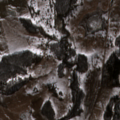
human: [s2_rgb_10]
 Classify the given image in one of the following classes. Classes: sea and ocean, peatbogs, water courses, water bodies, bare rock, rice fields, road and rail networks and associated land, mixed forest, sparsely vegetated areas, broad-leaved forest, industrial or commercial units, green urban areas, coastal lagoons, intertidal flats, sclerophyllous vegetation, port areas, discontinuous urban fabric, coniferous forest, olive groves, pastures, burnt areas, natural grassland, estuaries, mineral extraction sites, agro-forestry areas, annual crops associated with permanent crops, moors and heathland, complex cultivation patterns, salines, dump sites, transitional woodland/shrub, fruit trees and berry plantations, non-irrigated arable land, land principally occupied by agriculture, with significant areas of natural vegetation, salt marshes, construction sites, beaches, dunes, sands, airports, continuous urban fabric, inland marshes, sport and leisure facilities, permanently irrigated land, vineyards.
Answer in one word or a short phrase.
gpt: non-irrigated arable land, pastures, complex cultivation patterns, broad-leaved forest